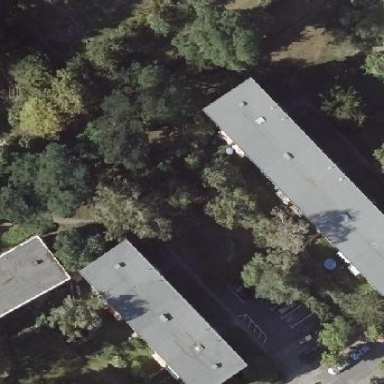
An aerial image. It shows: Flat-roofed residential building.